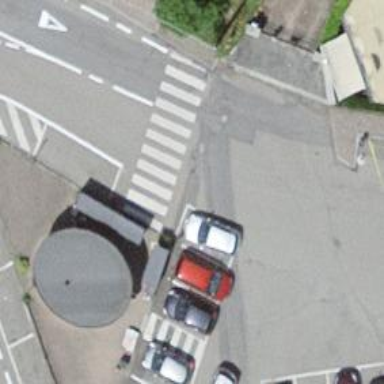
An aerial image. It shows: Zebra crossing on the road.